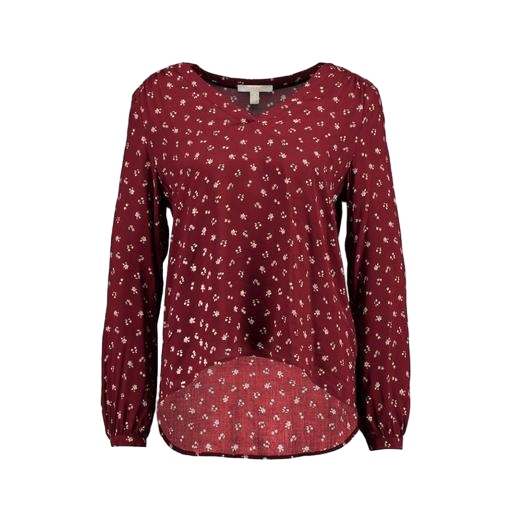
red printed pullover blouse, longsleeved blouse, red petite high-low top only macy, white background